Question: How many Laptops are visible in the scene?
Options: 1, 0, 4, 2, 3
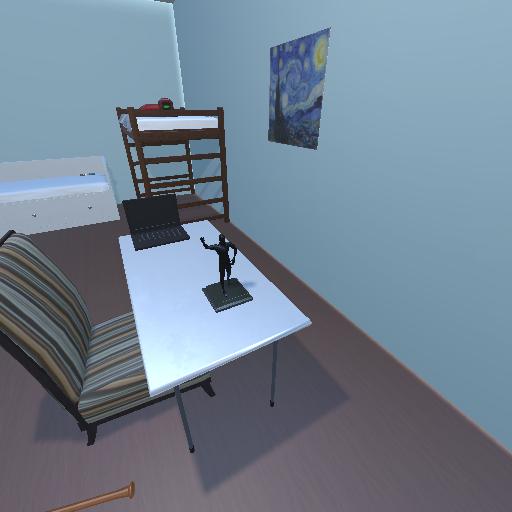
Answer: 1